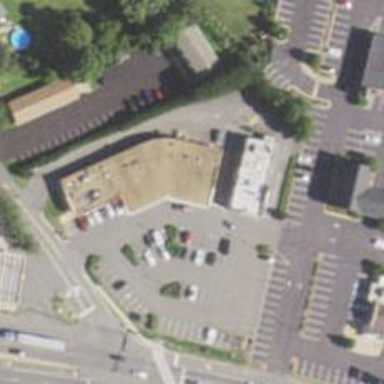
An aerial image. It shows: Post office.